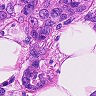
Metastatic tissue present: yes